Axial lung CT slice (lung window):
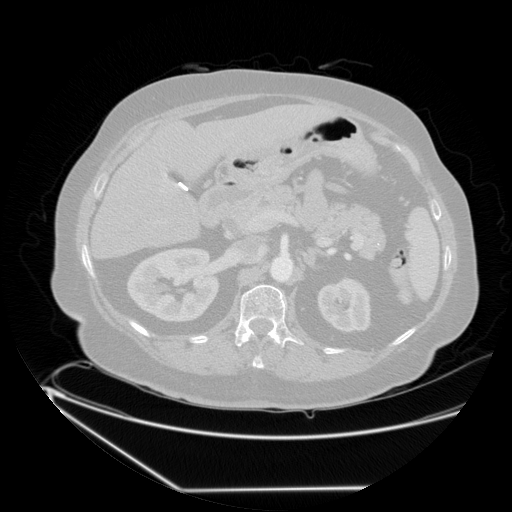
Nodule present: no